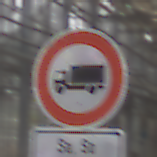
Verkehrszeichen: VerbotFuerKraftfahrzeugeUeberDreiKommaFuenfTonnen
Zusatzzeichen unten: ZeitangabenMitBeschraenkungAufWochentage9
Umgebung: Roofed, Special
Tageszeit: Midday
Wetter: Overcast
Licht: Natural
Jahreszeit: NotSpecified
Kontrast: LowContrast